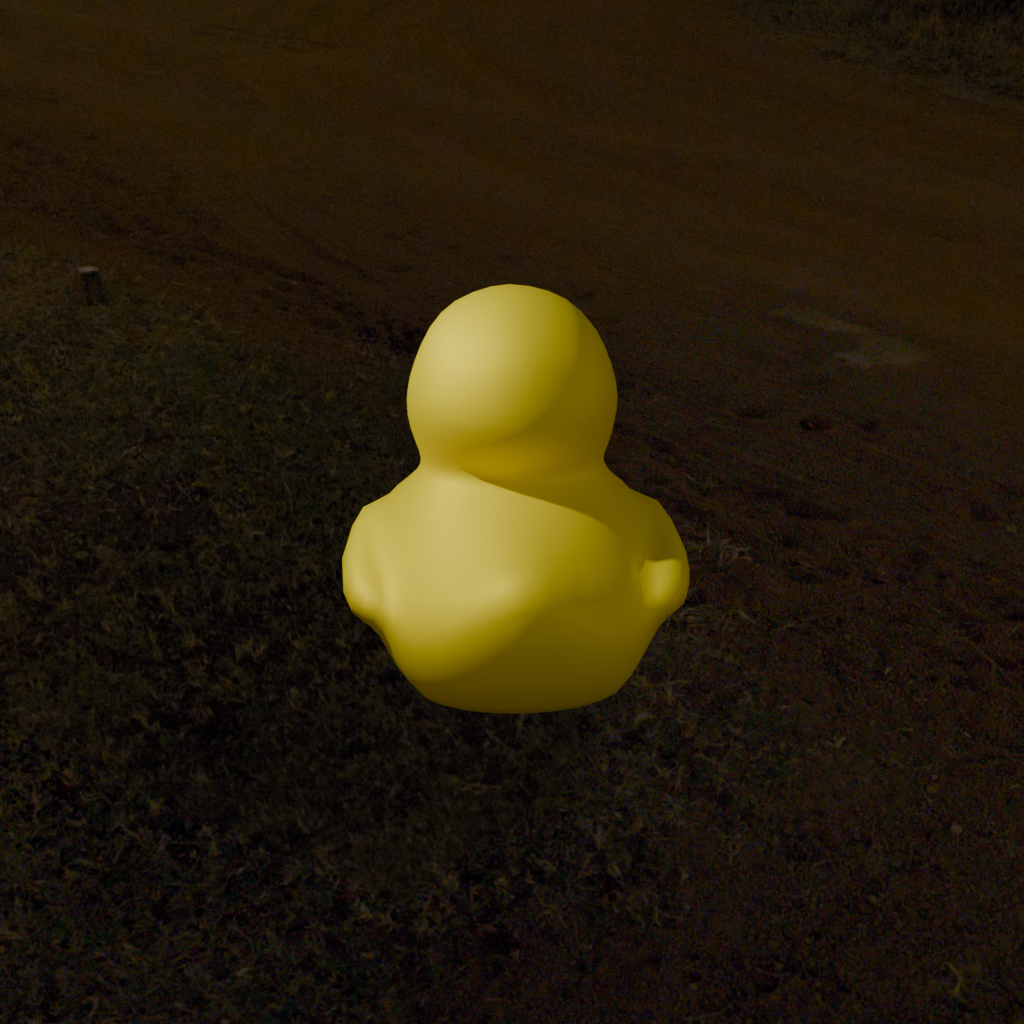
an image of a yellow rubber duck seen from <back> in a starry sky over a savanna at night.